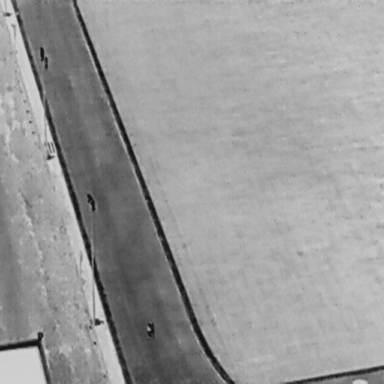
There are four People in the infrared image.